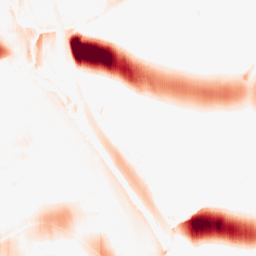
Category: morphological
Decomposition family: morphological_ellipse
Decomposition parameters: operation: opening
width: 50
height: 5
Upsampling method: regularized
Upsampling parameters: scale: 4
lambda_reg: 0.01
Upsampling scale: 4